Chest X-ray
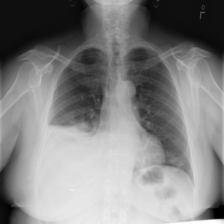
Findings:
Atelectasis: positive
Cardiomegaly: negative
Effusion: positive
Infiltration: negative
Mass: negative
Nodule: negative
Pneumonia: negative
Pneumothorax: negative
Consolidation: negative
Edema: negative
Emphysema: negative
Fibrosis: negative
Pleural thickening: negative
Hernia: negative